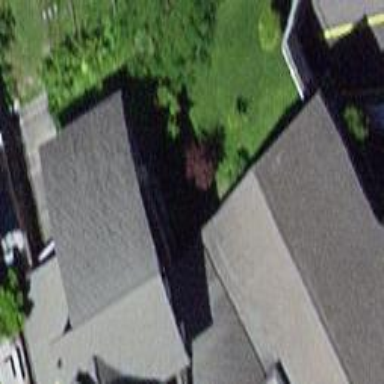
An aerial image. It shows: Simple house.